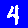
Digit: 4